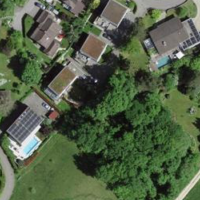
EUNIS habitat code: 55
Species observed at this site:
Melica uniflora